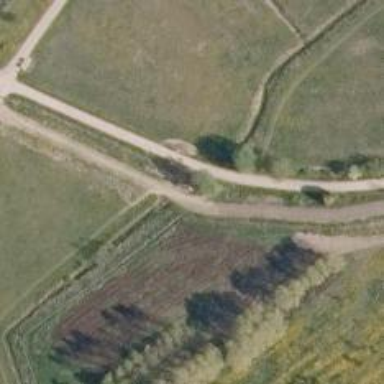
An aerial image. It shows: Path that crosses over bridge. The bridge is designed for nordic activities.